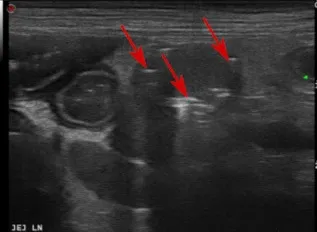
Images from the initial abdominal ultrasound (B) Enlarged jejunal lymph node with gas (red arrows).
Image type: radiology (ultrasound)